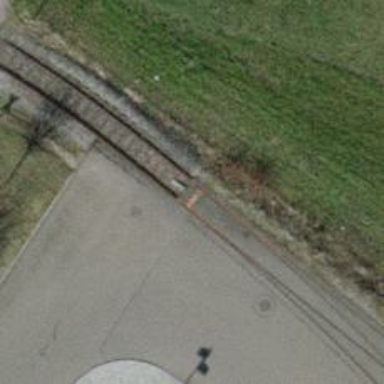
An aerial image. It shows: Railway buffer stop.